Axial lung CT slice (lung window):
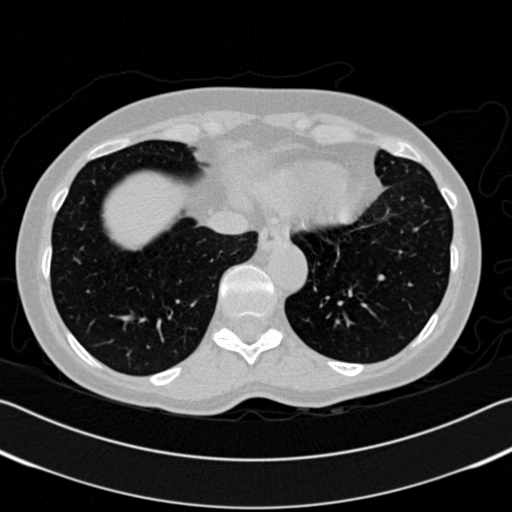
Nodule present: no